Question: I need some guidance with my software testing.
I'm over-complicating things, but I'm too fixated to see what I'm doing wrong, or an alternate way of doing things.
I have several public methods that are using the same private method.
The private method itself:
- -
Say that the private method needs 5 tests to cover all scenarios, and is used by 6 public methods.
- '5x6'- -
'''
- if_file_exists_load_entries ()
- if_file_missing_load_last ()
- if_no_files_create_new_entries ()
- if_exception_clear_entries_and_log ()
- loaded_entries_init_called ()
- Other tests
'''
'''
- if_file_exists_load_entries _AND_STORE_AS_LAST()
- if_file_missing_load_last _AND_STORE_AS_LAST_AND_WARNING_MESSAGE()
- if_no_files_create_new_entries _AND_WARNING_MESSAGE()
- if_exception_clear_entries_and_log _AND_ERROR_MESSAGE()
- loaded_entries_init_called _AND_SUCCESS_MESSAGE()
- Other tests
'''
'''
- if_file_exists_load_entries _AND_INFO_MESSAGE()
- if_file_missing_load_last _AND_INFO_MESSAGE()
- if_no_files_create_new_entries _AND_INFO_MESSAGE()
- if_exception_clear_entries_and_log _AND_ERROR_MESSAGE_AND_SHUTDOWN()
- loaded_entries_init_called _AND_SUCCESS_MESSAGE()
- Other tests
'''
I'm considering encapsulating the private method using the Strategy pattern, so I can test it (and the public methods) in isolation.
However, I don't feel right using one because:
- -
My question pertains to testing the public interface for the private method's behaviour. But I end up with lots of duplicate test methods (see my examples above).
With a strategy pattern, I reckon all I need are:
- -
But like I mentioned, I don't think I should introduce a pattern just for the sake of easier testing. I'm holding off on this approach unless I really have to.
---
First attempt at reducing duplication:
- Private method tests grouped into its own class (Behaviour1Test)- - All public methods that needs this test implements interface that exposes- - -
For example:
'''
// Public method tests
[TestFixture]
public class PublicMethodTests: IBehaviour1Test
{
// Behaviour 1
Behaviour1Test _behaviour1;
IEnumerable<TestCaseData> Behaviour1TestCases{ get { return _behaviour1.GetTestCases(); } }
[Test]
[TestCaseSource("Behaviour1TestCases")]
public void RunBehaviour1Test(Action<IBehaviour1Test> runTestCase)
{
runTestCase(this);
}
// ==============================
// Behaviour 1 Arrange/act/assert
void IBehaviour1Test.Arrange(){}
void IBehaviour1Test.Assert(object result){}
object IBehaviour1Test.Act()
{
return _model.PublicMethod();
}
// Other tests
}
// Implement this in order to run Behaviour1 test cases
interface IBehaviour1Test
{
void Arrange();
object Act();
void Assert(object retValue);
}
// Collection of tests for behaviour 1
public class Behaviour1Test
{
// Generate test cases
IEnumerable<TestCaseData>() GetTestCases()
{
yield return new TestCaseData((Action<IBehaviour1Test>)Test_1);
yield return new TestCaseData((Action<IBehaviour1Test>)Test_2);
yield return new TestCaseData((Action<IBehaviour1Test>)Test_3);
}
void Test_1(IBehaviour1Test impl)
{
// Arrange
impl.Arrange(); // public method's arrange
Test1Setup(); // Arrange for this test
// Act
var result = impl.Act();
// Assert
Test1Assert(result); // Assert for this test
impl.Assert(result); // Assert on public method
}
void Test_2(IBehaviour1Test impl){}
void Test_3(IBehaviour1Test impl){}
}
'''
This way, if I need to add a new test case for the private method's behaviour, I just need to add it once in the BehaviourTest, and all public method tests that contains it will be updated.

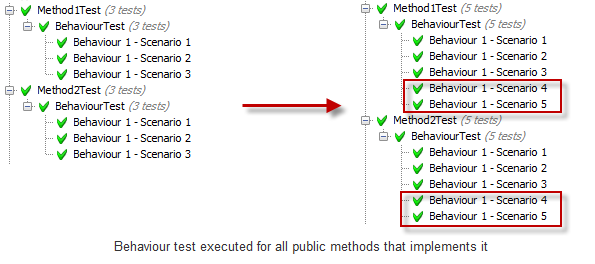
Answer: You should apply the same philosophy in your tests as you do in your application code. If common functionality can be extracted into helper methods or classes then you should do so. It will save you the code duplication and will help you refactor later if the private method changes.
I imagine you have a lot of common setup, teardown, assert and verify code that could be generalized.